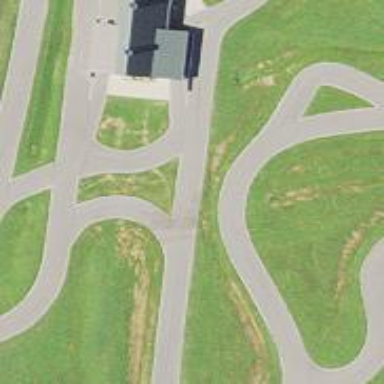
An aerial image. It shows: Motor sport raceway.